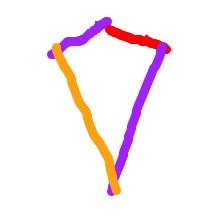
Shape: kite